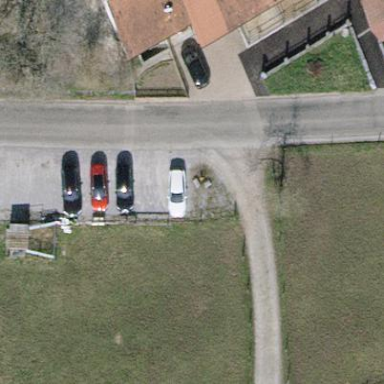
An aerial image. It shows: Parking area with gravel surface.